Aerial crown-view tile of a tropical tree (Barro Colorado Island, Panama), acquired 20250317:
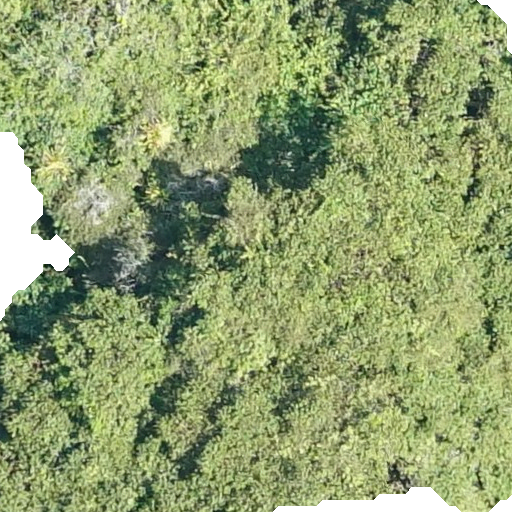
Species: Tachigali panamensis
GBIF accepted scientific name: Tachigali panamensis
Crown area: 510.442 m²